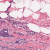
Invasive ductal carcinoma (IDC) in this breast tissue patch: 1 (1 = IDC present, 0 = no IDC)